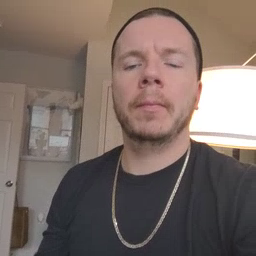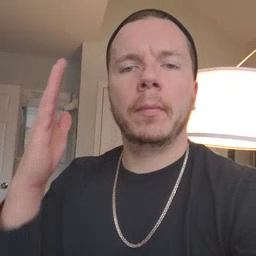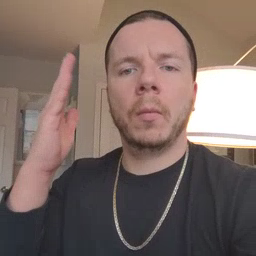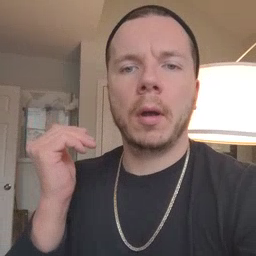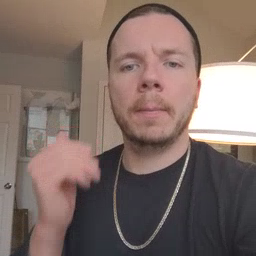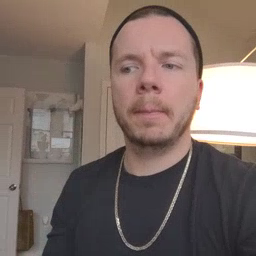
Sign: why